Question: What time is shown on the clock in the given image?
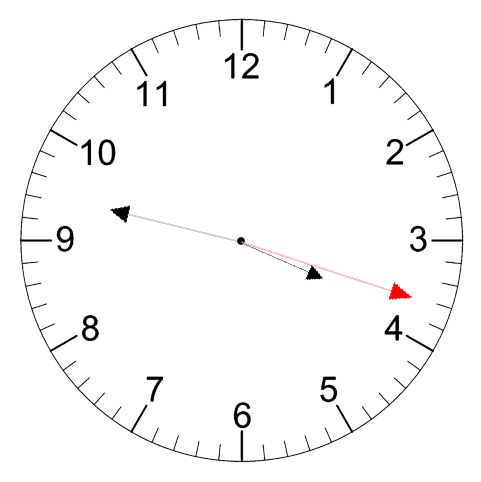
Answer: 03:47:18